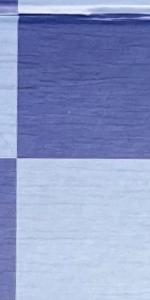
Label: Empty